Question: I'm currently reading the 'Play for Scala: Covers Play 2' book by Peter Hilton (publisher: Manning) , and trying to stick to the versions they've outlined in the book (Play version 2.1.1).
I downloaded the new IntelliJ IDEA 14 CE app and installed it. I'm currently importing the project, and it's failing because it wants a version of sbt that is 0.12.4 or greater.

This issue occurred in 13 the other day, but I haven't had time to resolve it, so please, no recommendations to go back to 13 :)
Here is the meat of the issue:
When I type 'sbt --version' on the CLI, it prints 'sbt launcher version 0.13.6.' I have a "greater" version, but it appears that IDEA doesn't recognize this.
In an effort to specify my own SBT launcher JAR, I pointed my custom launcher (in IDEAs global settings) to the one in '/usr/local/Cellar/sbt/0.13.6/libexec/sbt-launch.jar', but the build also failed with the same error.
As you may have guessed at this point, I have used Homebrew to install and manage Scala and sbt. When I first started working with Scala back in February, I remember having to make a few small tweaks in my settings to get IDEA to find Scala, but my version of IDEA 14 is totally fresh -- I did not import any previous settings. I downloaded the Scala and sbt plugins and they appear to be properly configured after a cursory look and creation of a new test project.
Here is what I'm failing to understand:
First, and most obvious, why would an sbt version that meets the supposed requirement (0.12.4+) fail with version 0.13.*?
Second, is the bundled sbt with IDEA also greater than this version? Is there possibly an sbt flag somewhere in my system that's pointing it to an earlier version? A side note, I have a few versions of sbt in my "Cellar", but all are greater than 0.13.
Many thanks for your help!
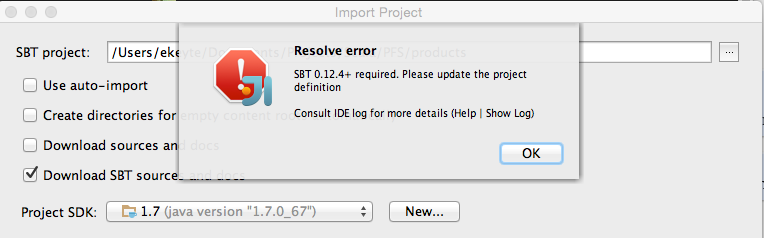
Answer: I had a look at the code samples from Manning's website, and the 'project/build.properties' files for each project specify 'sbt.version=0.12.2'. My guess is that the Intellij Scala plugin only supports SBT 0.12.4, and cannot import you project which is configured to use an older version (hence why it recommends that you "update your project definition").
You should try using 'sbt.version=0.12.4' in the 'project/build.properties' file.
Generally speaking, keep in mind that when an SBT version is specified in 'project/build.properties', the SBT launcher downloads the specified version and uses it to build the project. In your case, that means that the SBT 0.13.6 launcher will download SBT 0.12.2 and use that version to build the project.